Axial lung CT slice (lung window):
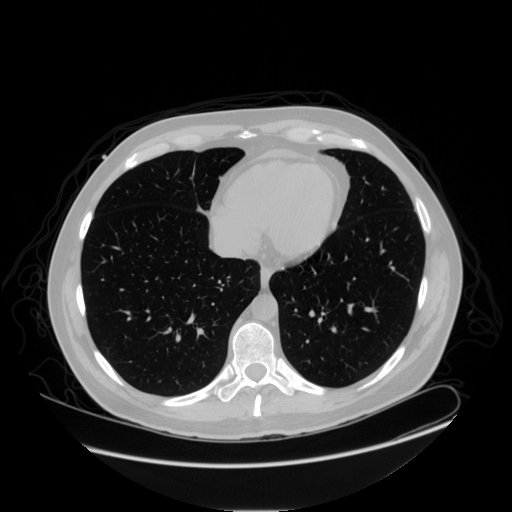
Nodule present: no